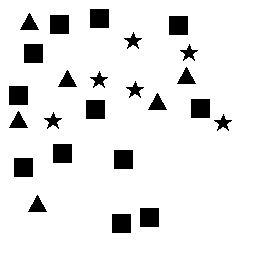
Squares: 12
Triangles: 6
Stars: 6
Total shapes: 24